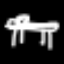
Label: bed